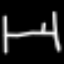
Label: bed